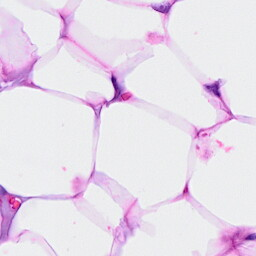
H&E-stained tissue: Breast